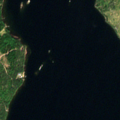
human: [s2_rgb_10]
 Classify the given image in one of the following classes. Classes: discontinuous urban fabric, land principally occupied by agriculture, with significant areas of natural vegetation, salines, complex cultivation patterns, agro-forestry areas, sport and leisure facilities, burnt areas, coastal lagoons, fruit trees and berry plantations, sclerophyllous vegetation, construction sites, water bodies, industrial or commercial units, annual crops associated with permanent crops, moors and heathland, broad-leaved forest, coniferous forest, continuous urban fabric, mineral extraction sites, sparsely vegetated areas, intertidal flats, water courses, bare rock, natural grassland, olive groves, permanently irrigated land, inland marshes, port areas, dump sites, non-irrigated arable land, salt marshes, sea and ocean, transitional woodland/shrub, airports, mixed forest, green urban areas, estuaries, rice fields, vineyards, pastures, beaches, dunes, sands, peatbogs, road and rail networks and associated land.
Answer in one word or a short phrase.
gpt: coniferous forest, mixed forest, transitional woodland/shrub, water bodies